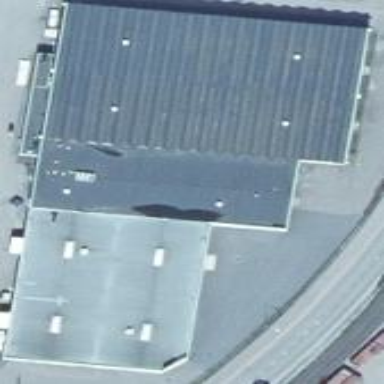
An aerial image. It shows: Industrial building.